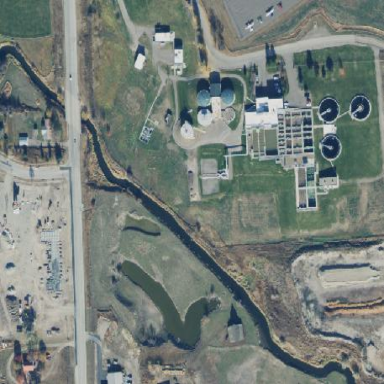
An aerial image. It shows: Wastewater plant.